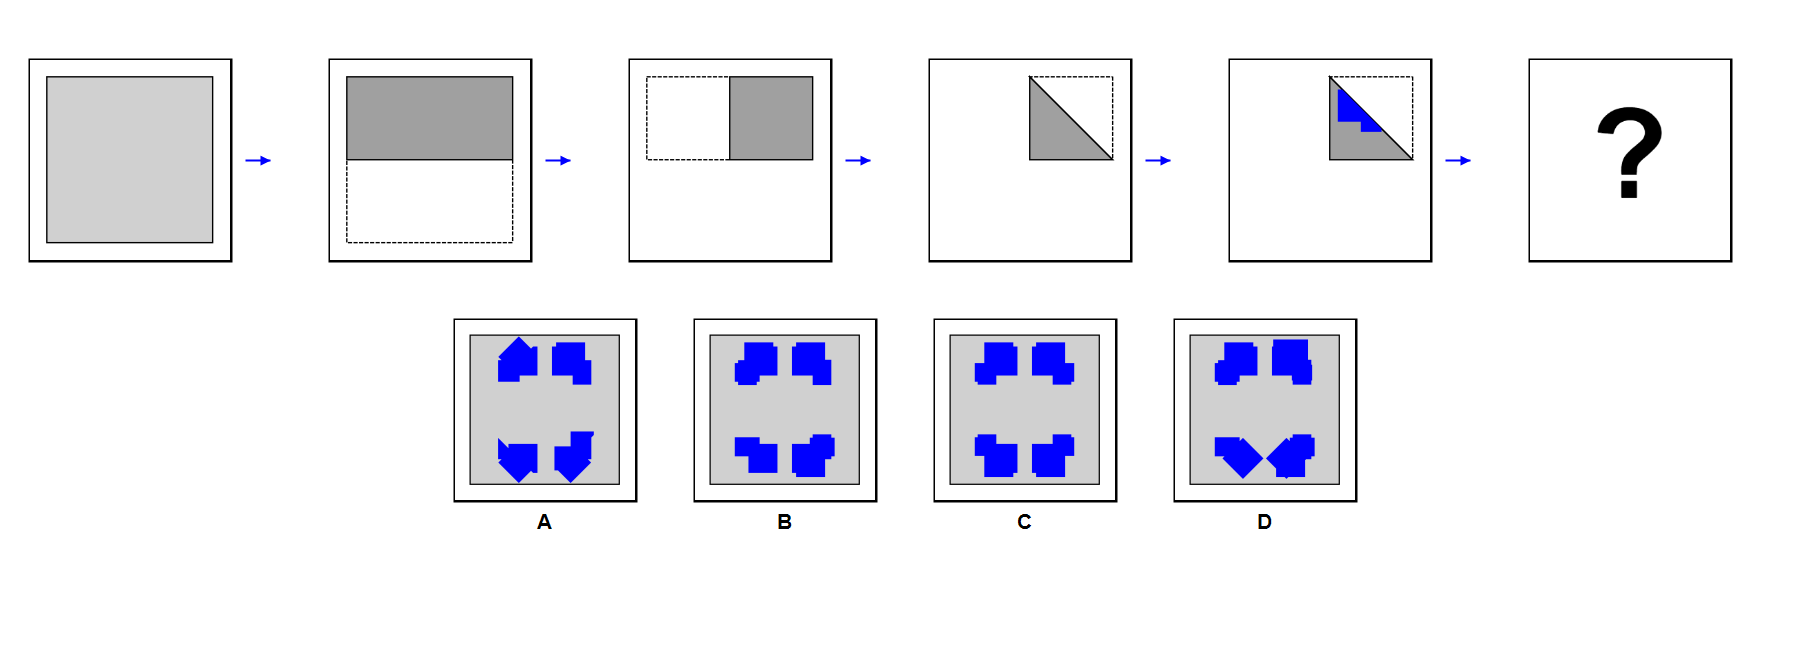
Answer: C